Question: I have database of students.. I have generated Student Exam Report with Marks and PassNumber
as displayed in Following Image

Report had grouping field Group by Date and ExamNumbers there may be 20 pages in current report, each group displays on New Page.
Now i just want to displays name who are TOP 3 rankers among Passnumber field.
how can i do it using formula Field?
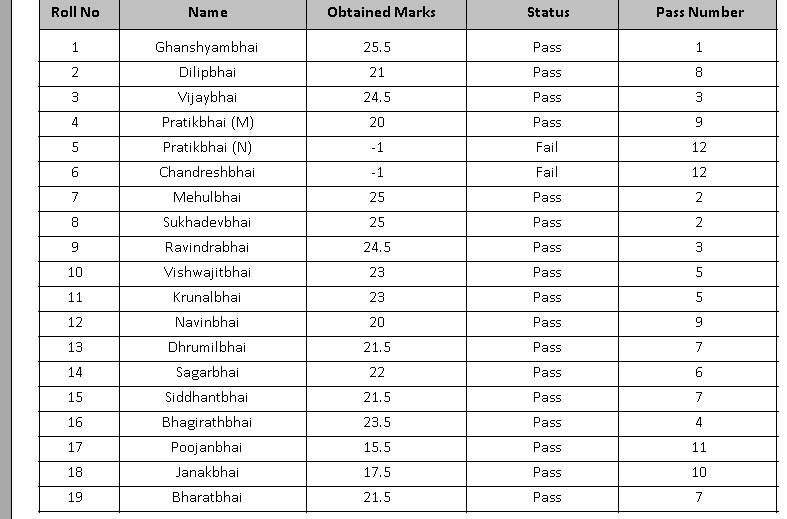
Answer: You can conditionally suppress the details section for students with passnumbers > 3.
Go to the Select Expert for the Details section and add this as a conditional suppression formula: '{table.pass_number}>3'. This will prevent all but the top 3 (including ties) from being displayed on the report.
Edit: If you just want to display the names of the top 3 students in the GF, you can add them to an array in the details section while processing the report. To do this you'll need to create a formula in the GH that declares/reinitializes the array, a formula in the details section that checks the pass number and puts it into the array if less than or equal to 3 (since there can be ties, this will get a little tricky and you will have to resize the array if necessary). Finally, in the GF you can display the array with a third formula that joins the array's elements together via 'join(myarray,', ');'